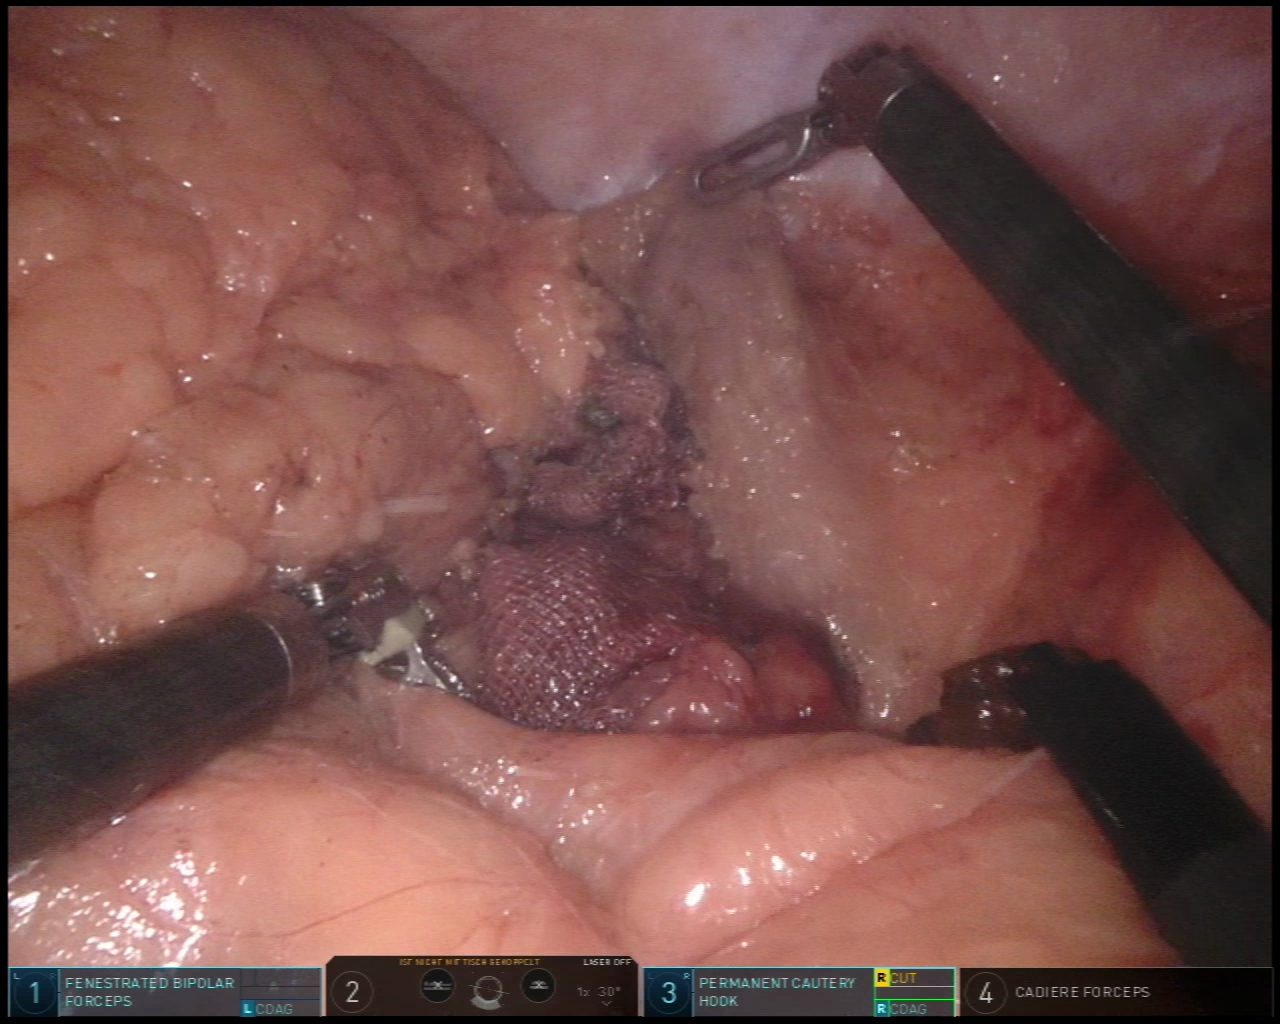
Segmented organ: abdominal_wall
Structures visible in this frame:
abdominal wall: yes
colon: no
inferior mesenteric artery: no
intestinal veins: no
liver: no
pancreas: no
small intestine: no
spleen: no
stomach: no
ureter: no
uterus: no
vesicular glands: no